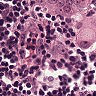
Metastatic tissue present: yes